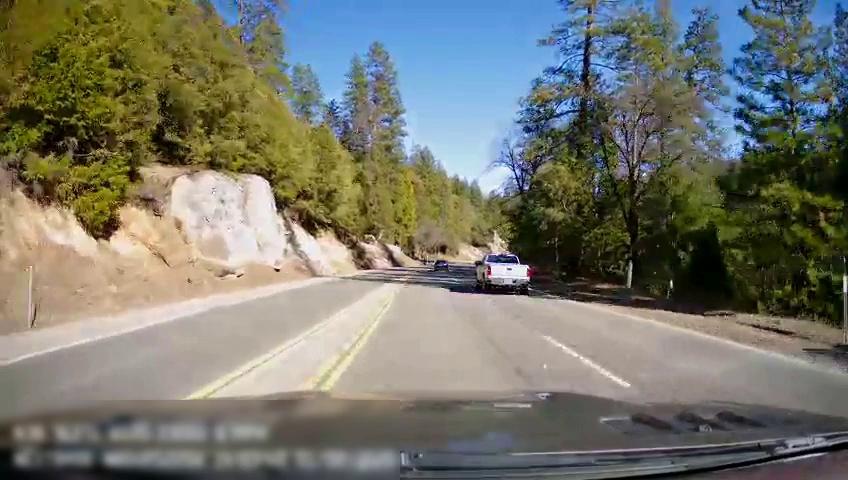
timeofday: Day
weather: Sunny
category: Drivable Space
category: Vehicles | Car
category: Vehicles | Truck
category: Lanes | Opposite Lane
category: Lanes | Opposite Lane
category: Lanes | Current Lane
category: Lanes | Alternate Lane
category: Lanes | Opposite Lane
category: Lanes | Current Lane
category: Lanes | Current Lane